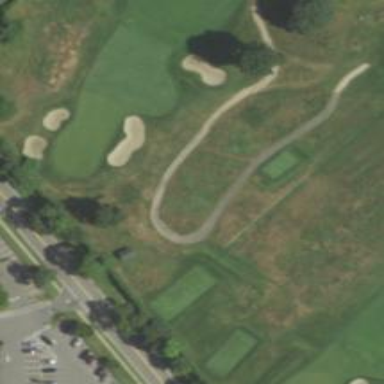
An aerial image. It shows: Pathway for golfing.